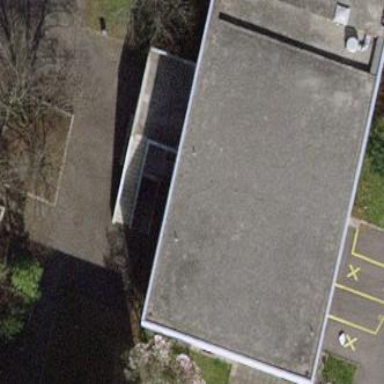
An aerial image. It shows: School building.